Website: walmart
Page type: billing-address
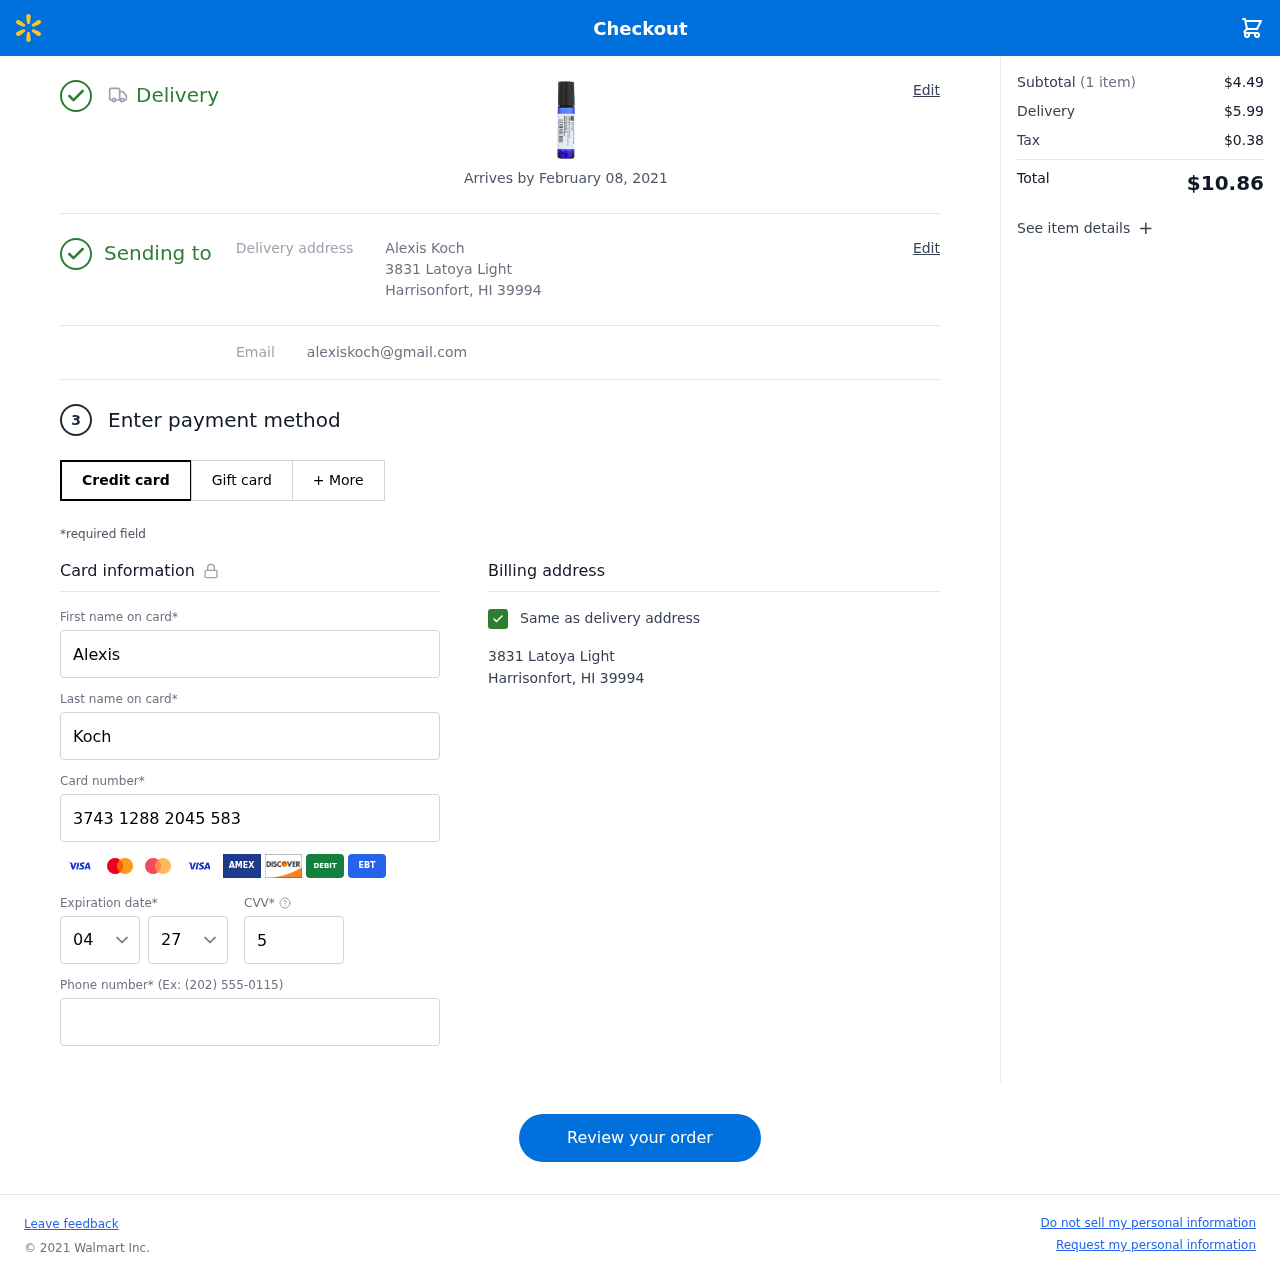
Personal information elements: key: PII_CARD_CVV
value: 5915
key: PII_CARD_EXPIRY_MONTH
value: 04
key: PII_CARD_EXPIRY_YEAR
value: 27
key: PII_CARD_NUMBER
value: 3743 1288 2045 583
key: PII_EMAIL
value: alexiskoch@gmail.com
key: PII_FIRSTNAME
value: Alexis
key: PII_FULLNAME
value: Alexis Koch
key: PII_LASTNAME
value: Koch
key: PII_PHONE
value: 8774829414
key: PII_STREET
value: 3831 Latoya Light
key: PII_CITY_STATE_ZIP
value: Harrisonfort, HI 39994
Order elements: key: ORDER_DELIVERY_DATE
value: Arrives by February 08, 2021
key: ORDER_NUM_ITEMS
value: (1 item)
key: ORDER_SUBTOTAL
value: $4.49
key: ORDER_SHIPPING_COST
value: $5.99
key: ORDER_TAX
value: $0.38
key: ORDER_TOTAL
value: $10.86